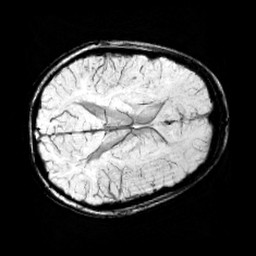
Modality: minIP
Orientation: axial
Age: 12
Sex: male
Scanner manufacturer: siemens
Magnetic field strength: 3 T
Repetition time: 0.027 s
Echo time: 0.02 s